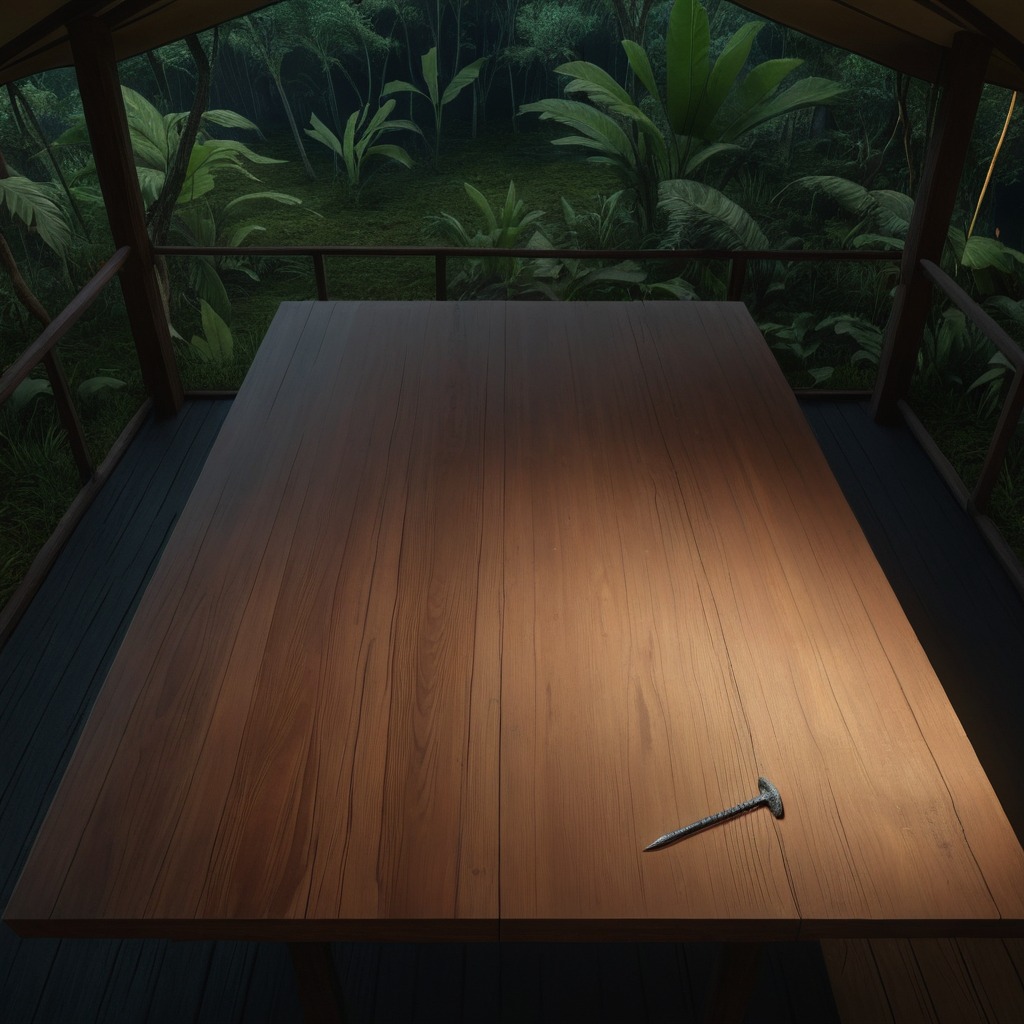
An iron nail is lying on the wooden table.